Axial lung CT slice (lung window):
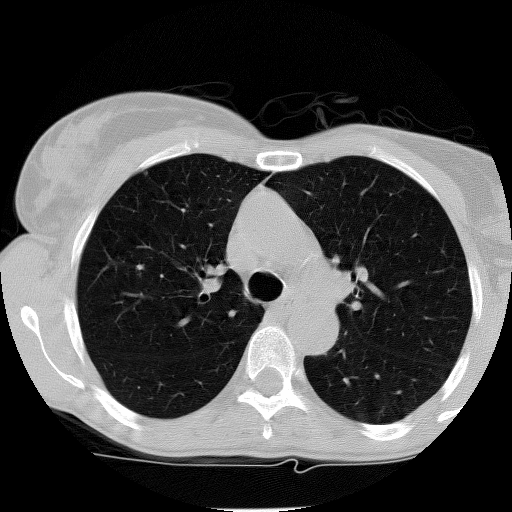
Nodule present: no